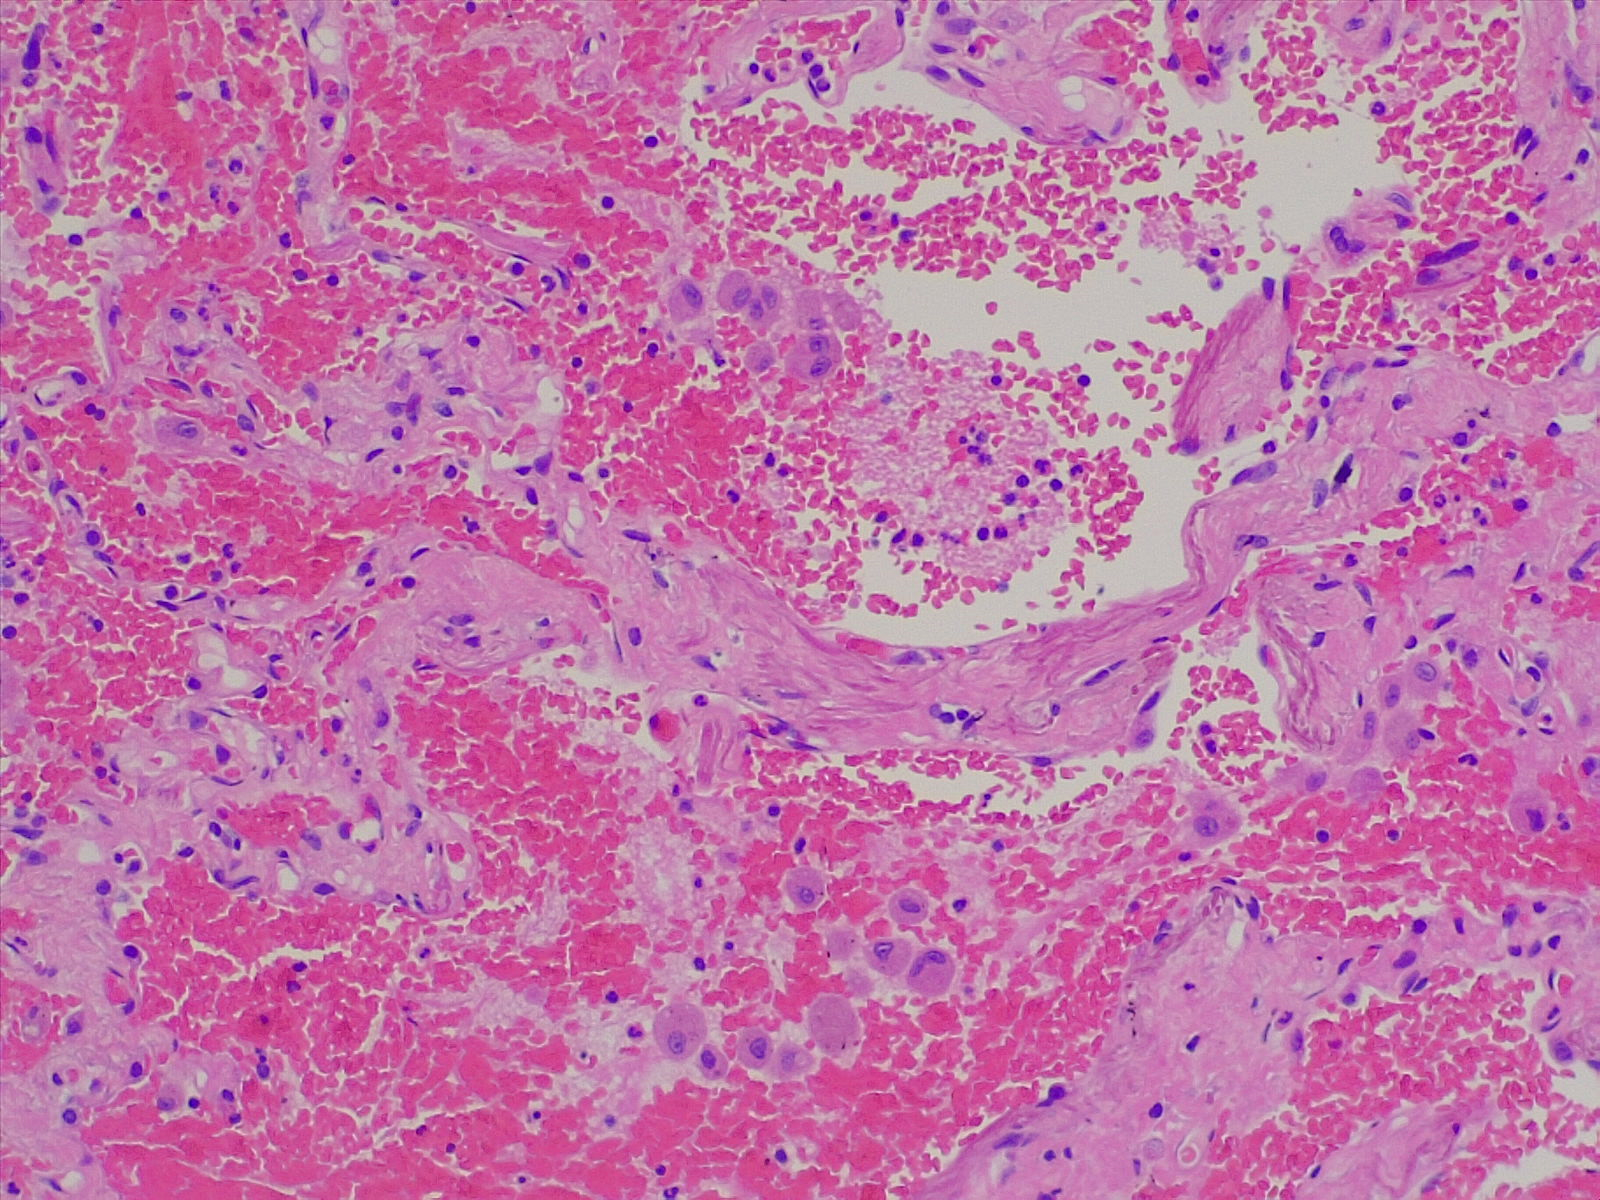
Label: normal lung tissue